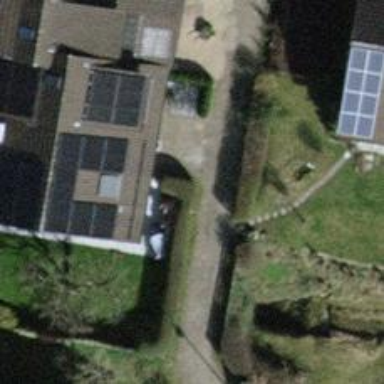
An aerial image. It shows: Hedge acting as barrier.